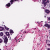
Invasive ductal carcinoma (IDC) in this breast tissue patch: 0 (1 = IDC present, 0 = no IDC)